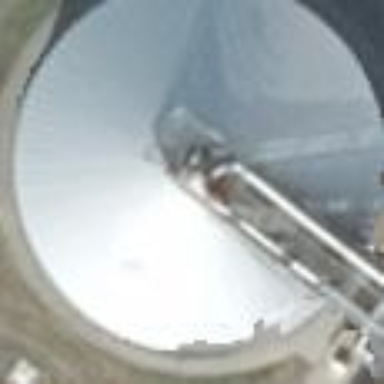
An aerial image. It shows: Building with storage tank.